Field crop: maize
Growth stage: 2
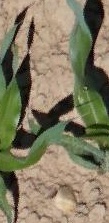
Species: maize